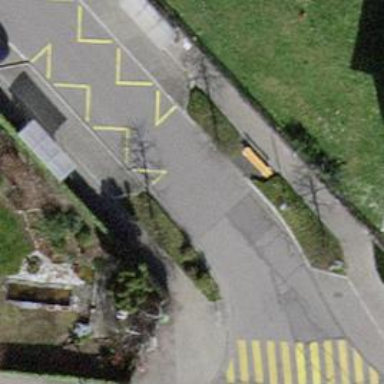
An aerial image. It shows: Platform for public transport is situated by the road.